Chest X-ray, AP view. Patient: 28 years old, sex M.
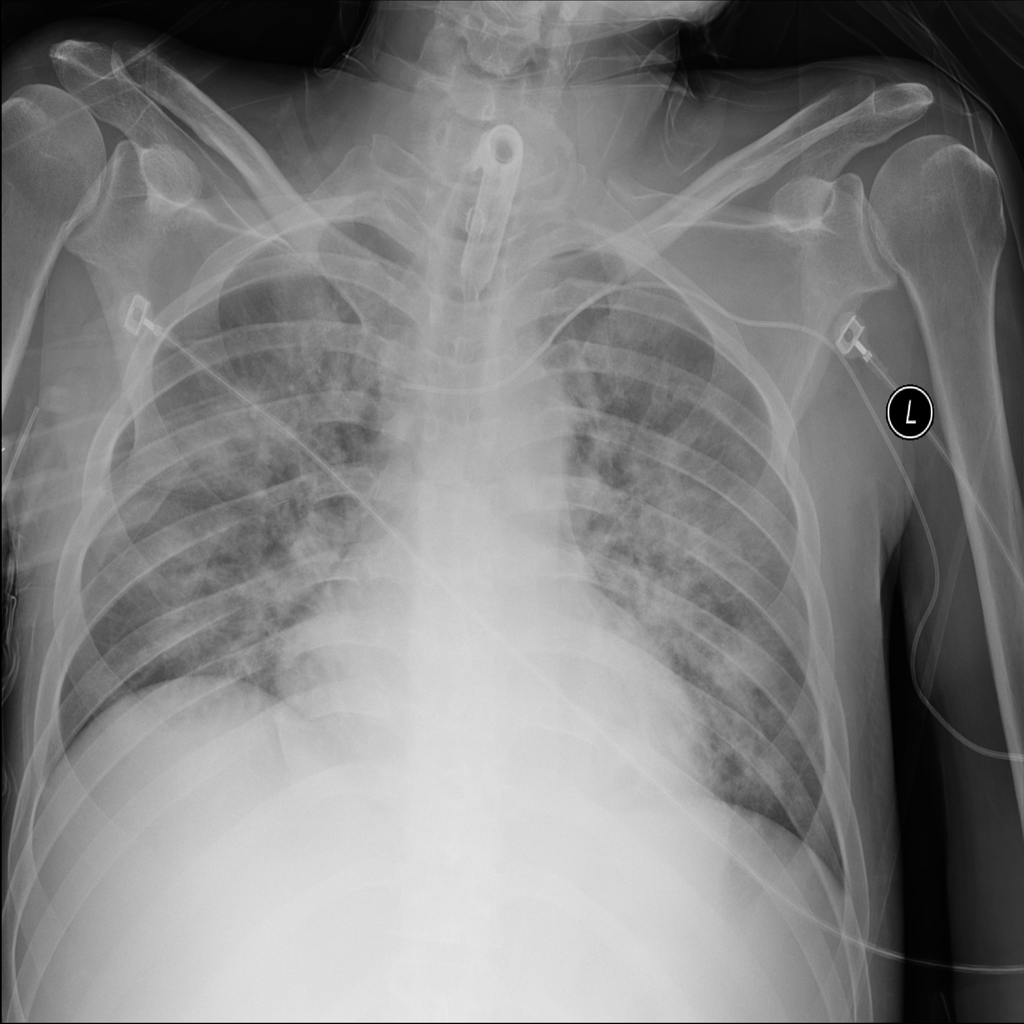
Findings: No Finding